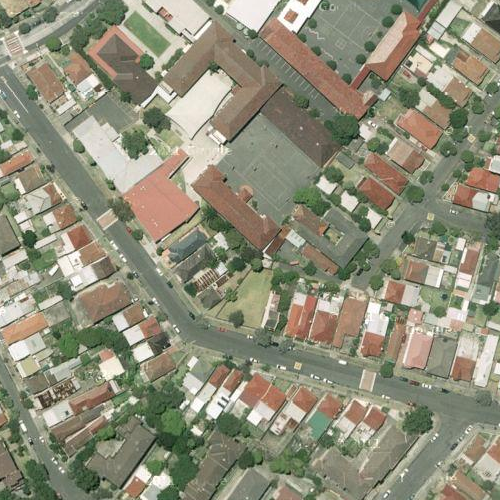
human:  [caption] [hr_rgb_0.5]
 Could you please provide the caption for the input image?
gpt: A residential area with houses arranged neatly and some roads go through this area .

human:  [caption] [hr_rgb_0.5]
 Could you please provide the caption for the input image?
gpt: Lots of houses with different colors of roofs arranged in the residential area .

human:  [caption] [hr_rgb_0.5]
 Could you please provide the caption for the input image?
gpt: Many houses densely arranged in the residential area while many cars parked in the parking lot .

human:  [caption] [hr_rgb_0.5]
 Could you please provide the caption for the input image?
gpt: A residential area with houses densely arranged while many cars parked in the parking lot .

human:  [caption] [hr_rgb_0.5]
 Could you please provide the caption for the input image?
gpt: A residential area with houses arranged densely and many cars in the parking lot .